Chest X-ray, PA view. Patient: 55 years old, sex F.
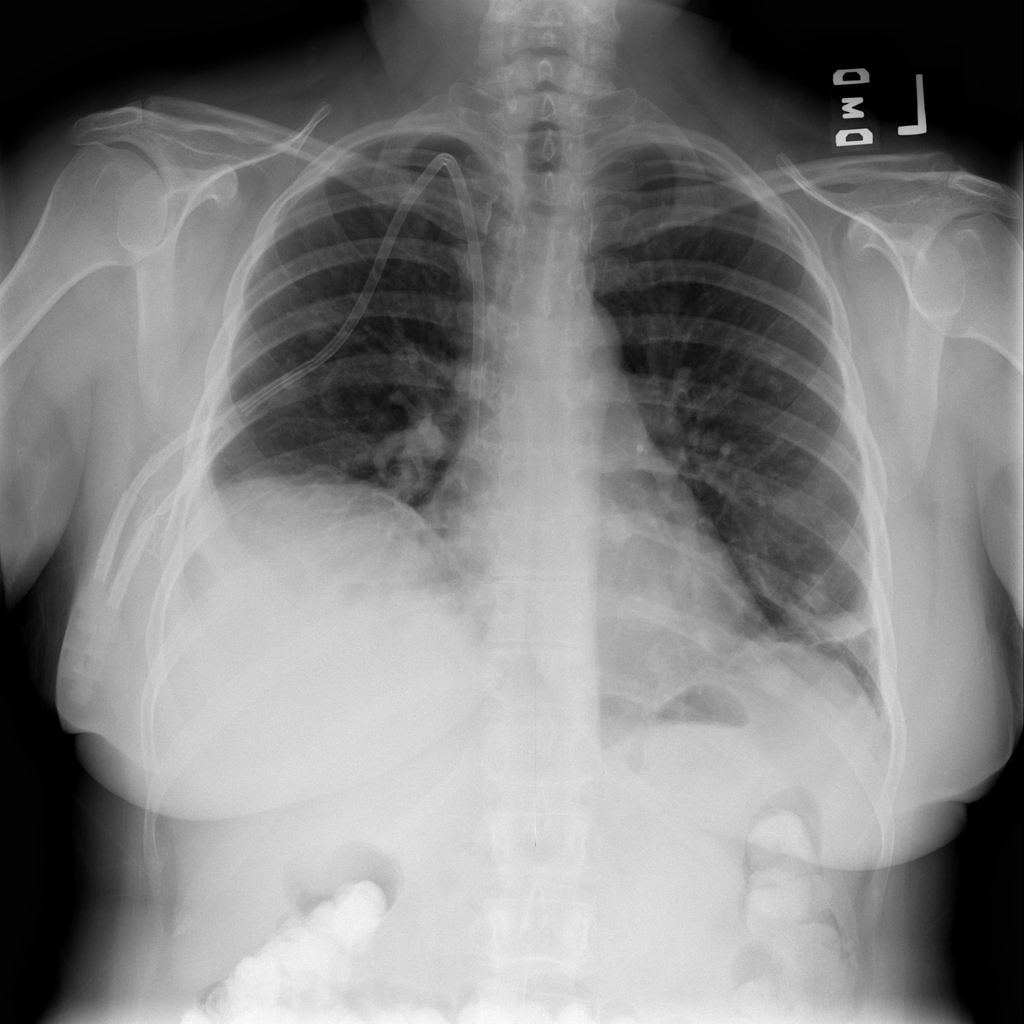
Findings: Atelectasis, Nodule